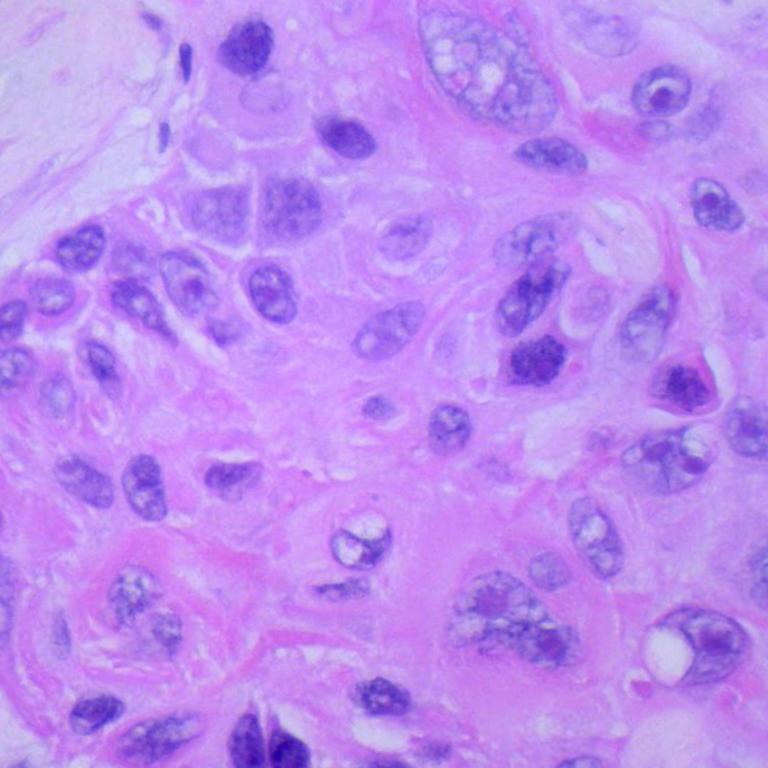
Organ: lung
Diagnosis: squamous carcinomas